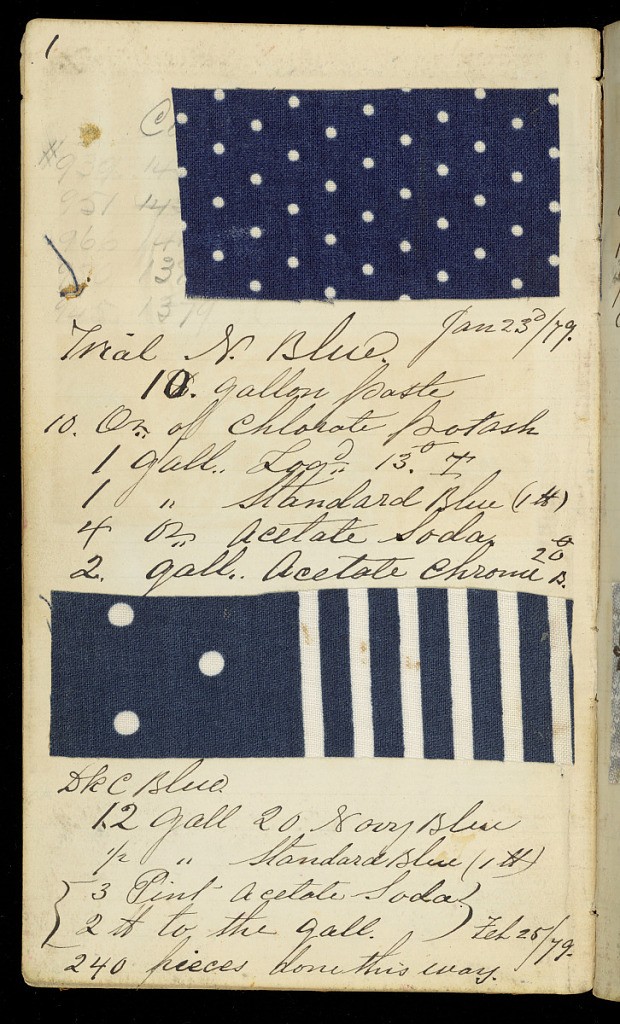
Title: Sample book
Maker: Old Pacific Print Works, Lawrence, MA, USA
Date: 1879
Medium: leather, paper, cotton Technique: printed on plain weave and warp-face 5&1 diamond twill, weft-float pattern based on a plain weave structure
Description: Small notebook with handwritten formulas for dyestuffs to be used for printing textiles.  There are 253 samples of printed cotton fabrics in various patterns: geometric, flowers, stripes, checks.